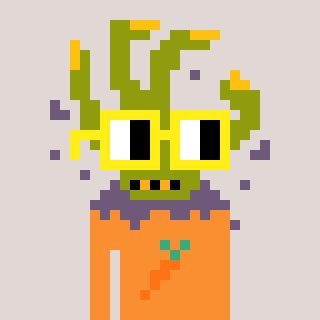
a pixel art character with square yellow glasses, a zombie-hand-shaped head and a orange-colored body on a warm background